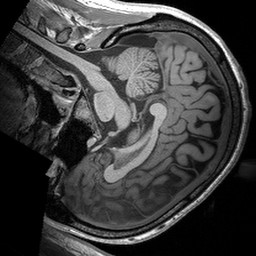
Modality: T1w
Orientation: sagittal
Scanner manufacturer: siemens
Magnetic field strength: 3 T
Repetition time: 2.53 s
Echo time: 0.00288 s